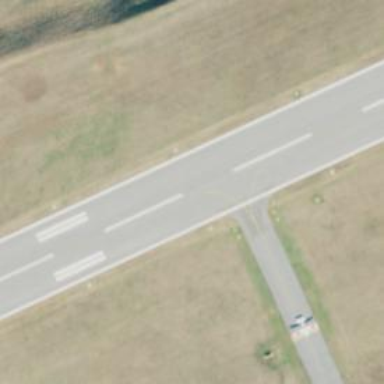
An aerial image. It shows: View of taxiway at the airport.